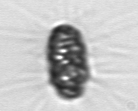
Label: Corethron_hystrix